Chest X-ray. View position: PA
Patient age: 16
Patient sex: M
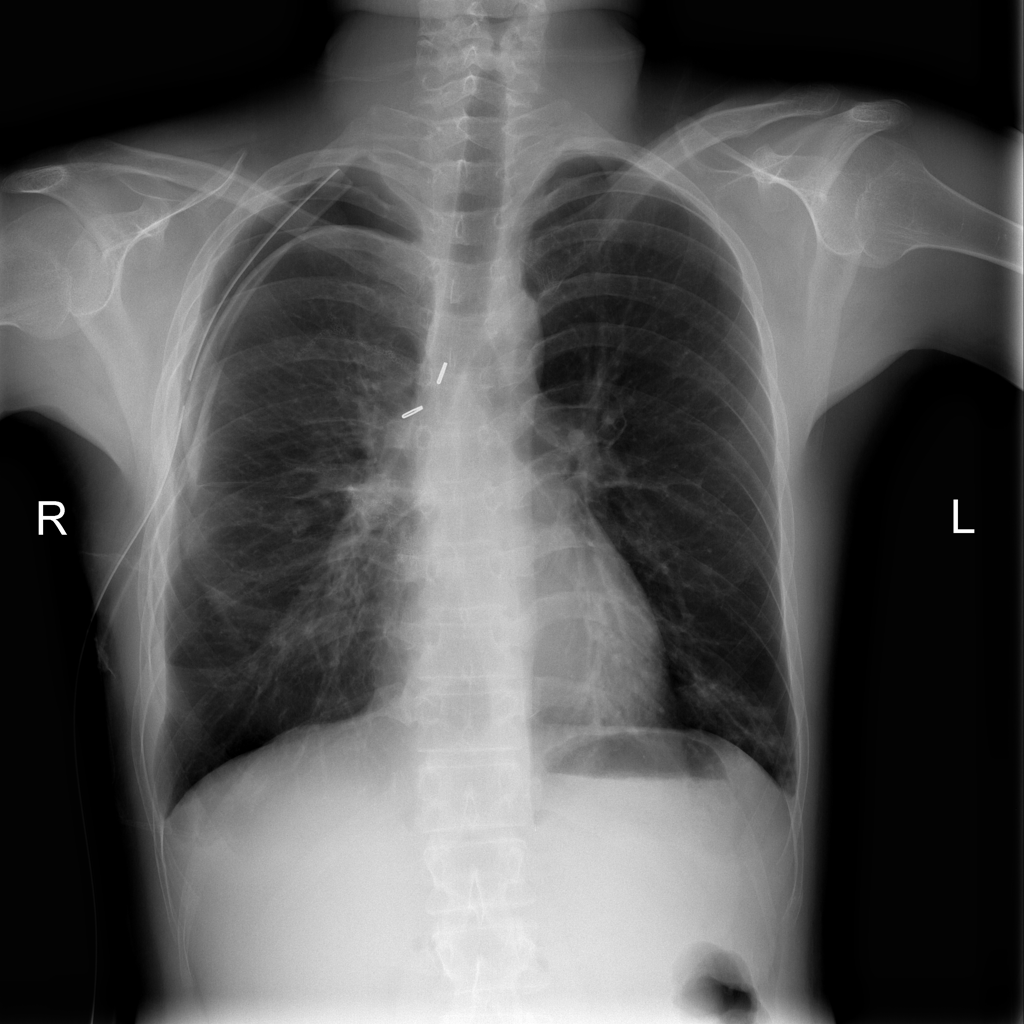
Finding: Pneumothorax